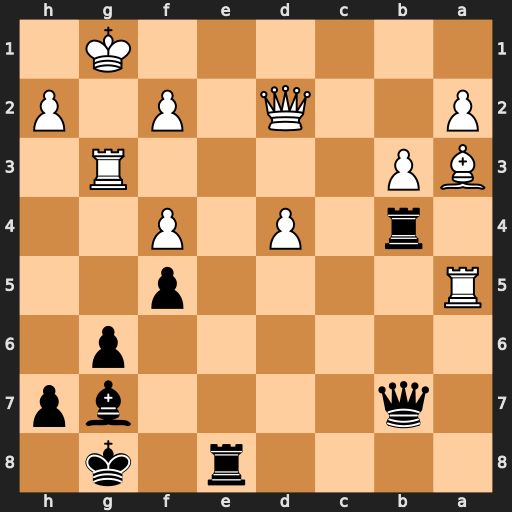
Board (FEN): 4r1k1/1q4bp/6p1/R4p2/1r1P1P2/BP4R1/P2Q1P1P/6K1
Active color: b
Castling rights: -
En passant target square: -
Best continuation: Rxd4 Rd3 Rxd3 Qxd3 Re1+